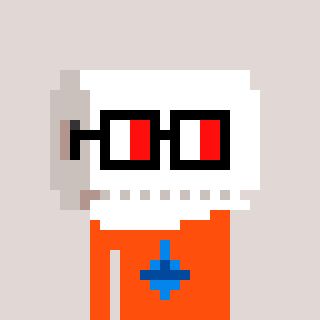
a pixel art character with square glasses with black frames and red eyes, a toiletpaper-full-shaped head and a orange-colored body on a warm background